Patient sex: M
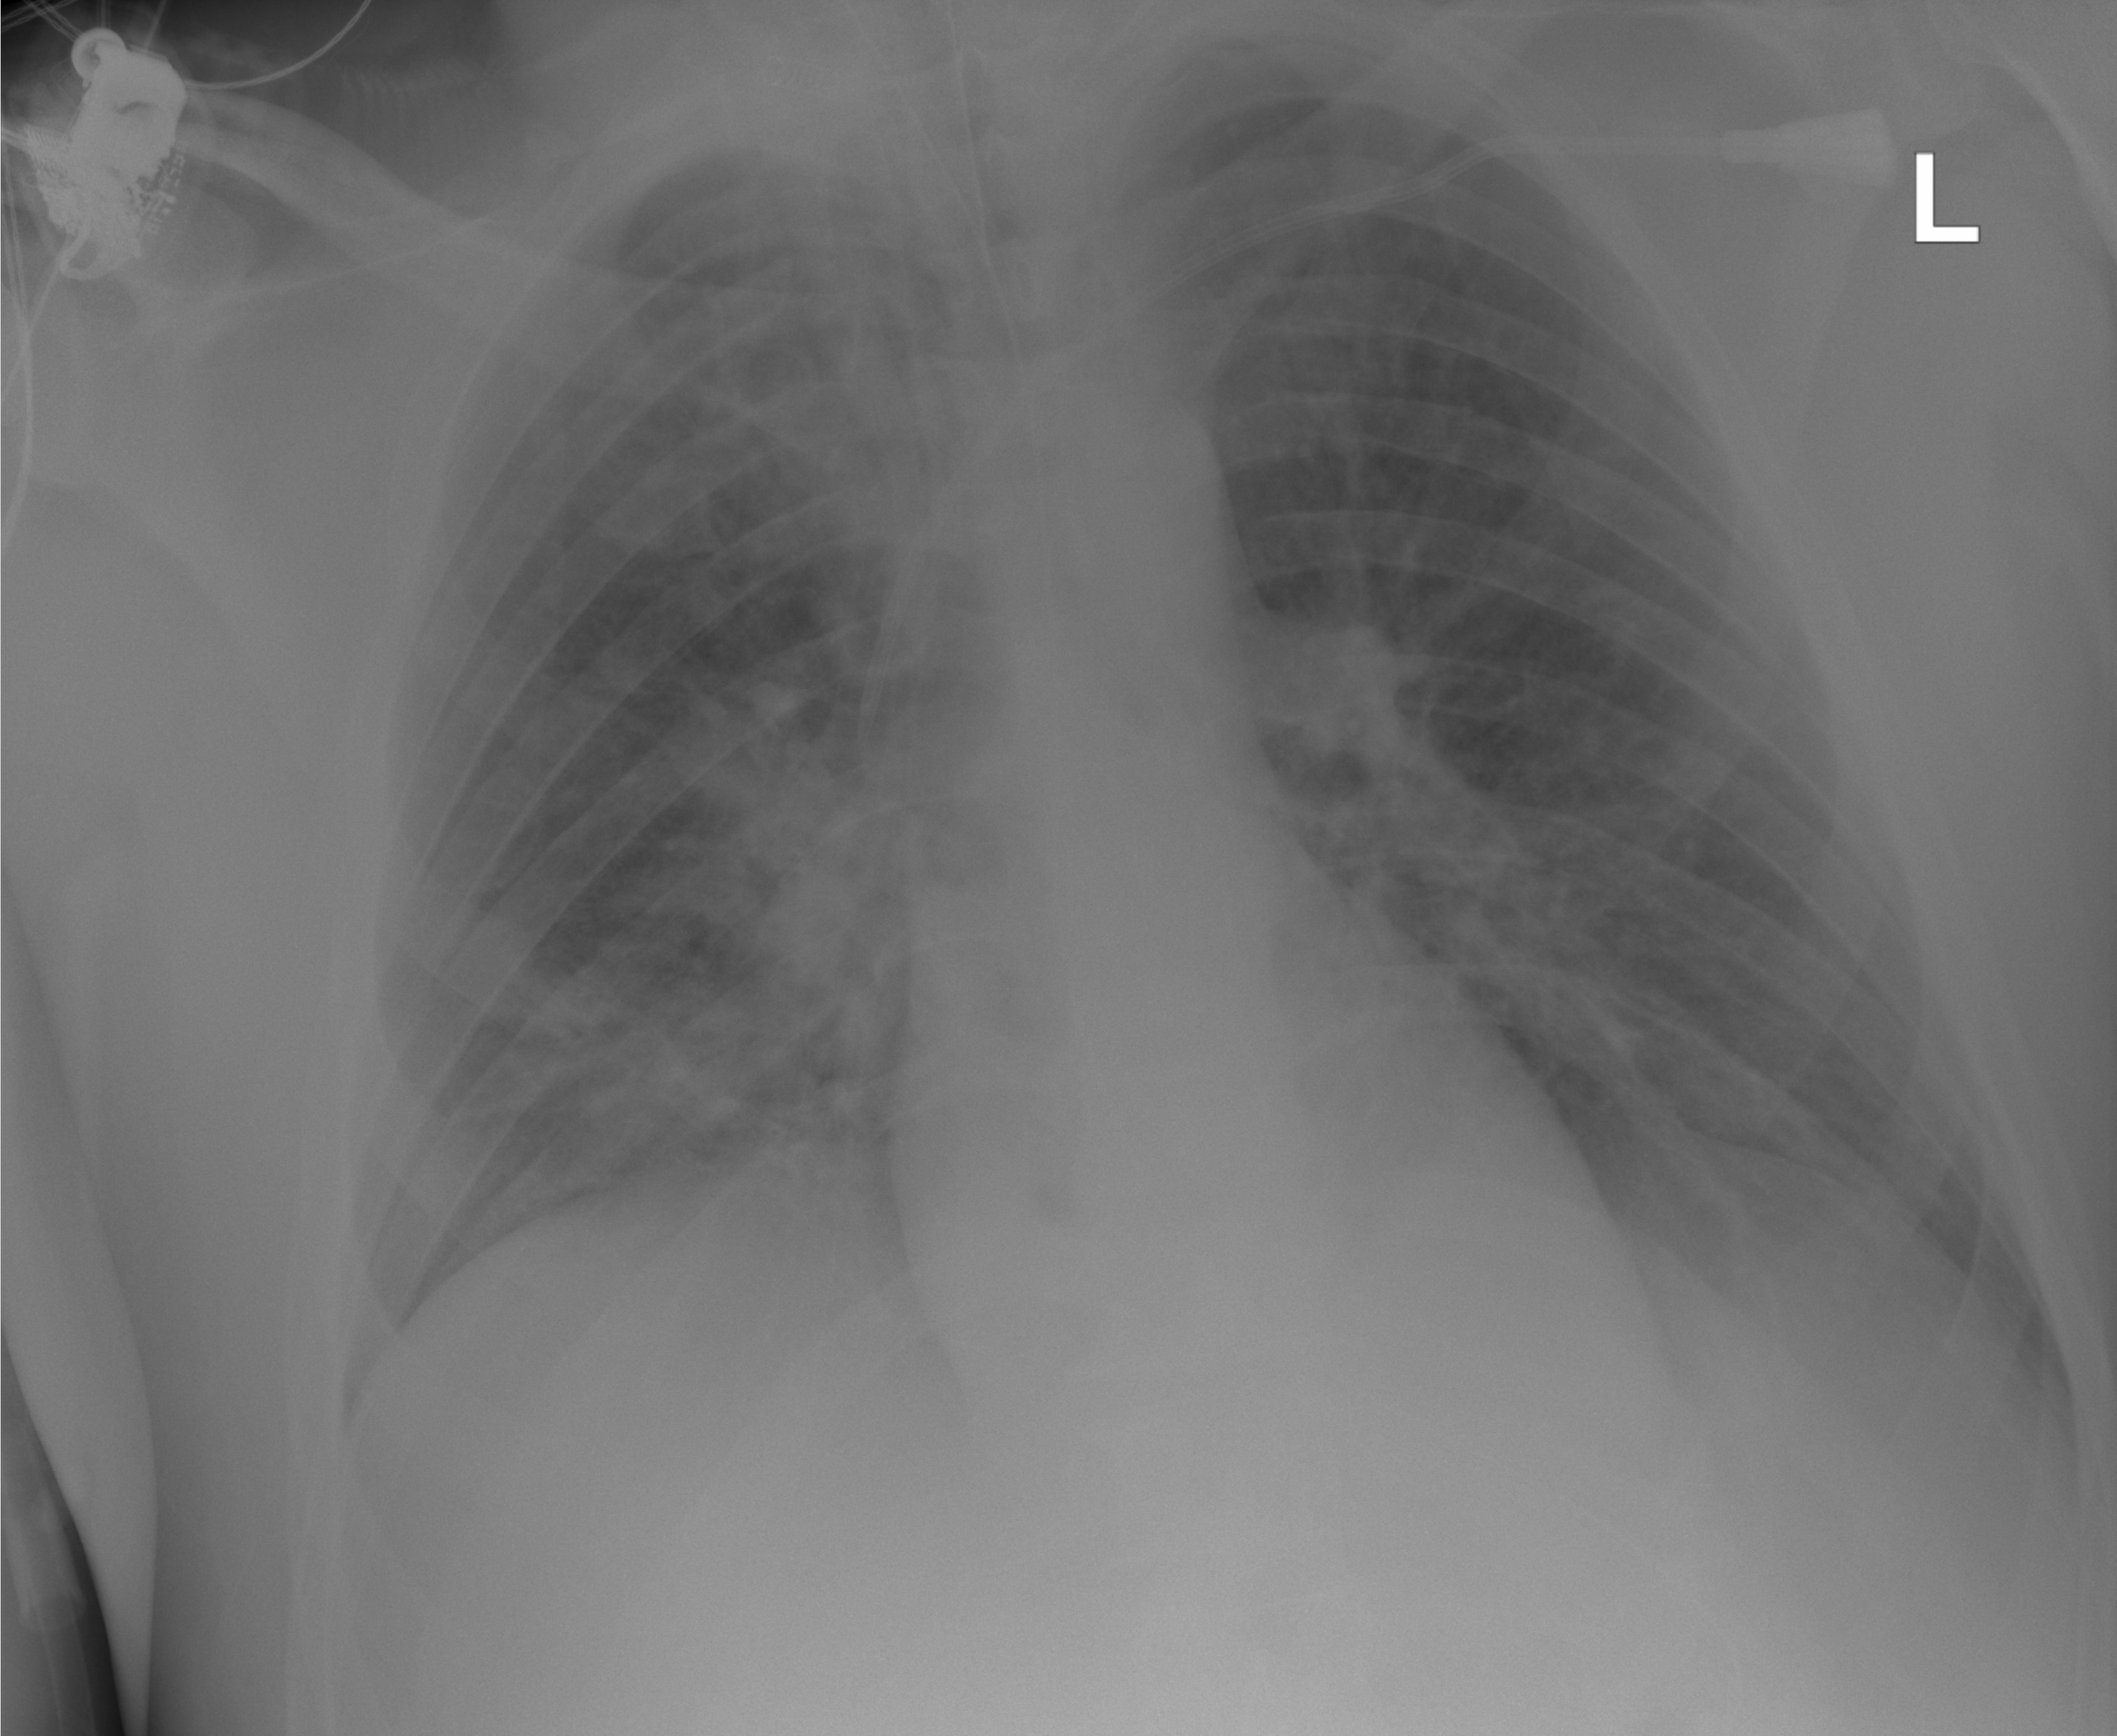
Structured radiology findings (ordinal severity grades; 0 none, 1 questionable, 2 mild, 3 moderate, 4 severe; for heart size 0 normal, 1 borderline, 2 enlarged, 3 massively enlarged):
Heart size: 0
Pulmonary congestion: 2
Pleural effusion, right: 0
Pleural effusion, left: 0
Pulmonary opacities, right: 2
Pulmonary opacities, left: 0
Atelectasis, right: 2
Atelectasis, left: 1